Question: Can't ignore file in TortoiseGit. Error text is:

How can I fix it?
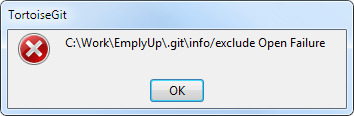
Answer: Folder 'info' and file 'exclude' was missing. I created it manually and everything worked. Solution is based on 'hinneLinks''s comment. Thanks.